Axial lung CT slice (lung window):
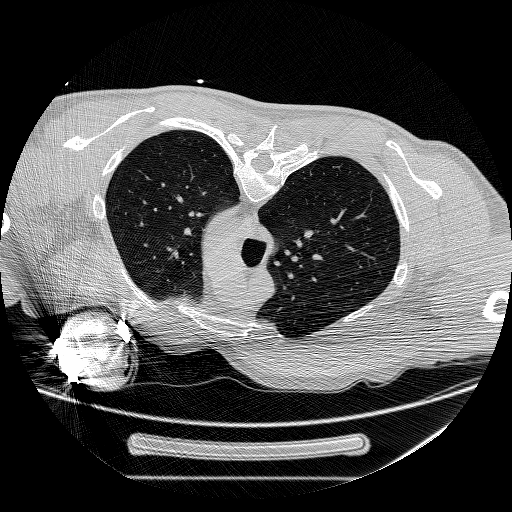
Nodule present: no